Field crop: maize
Growth stage: 2
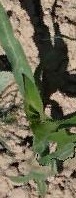
Species: maize